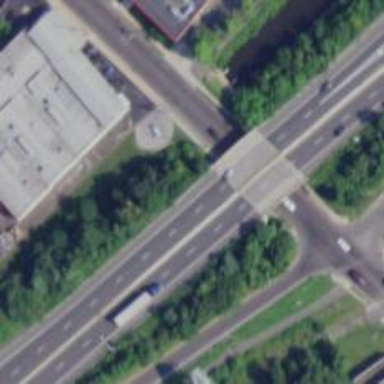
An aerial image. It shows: Motorway bridge spanning urban freeway/expressway.